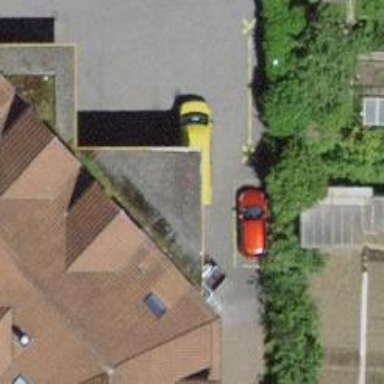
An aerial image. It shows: Car-sharing service available at this location.